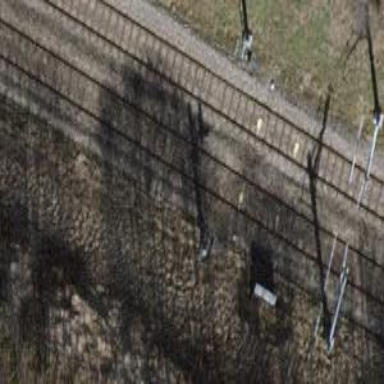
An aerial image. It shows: Railway signal.